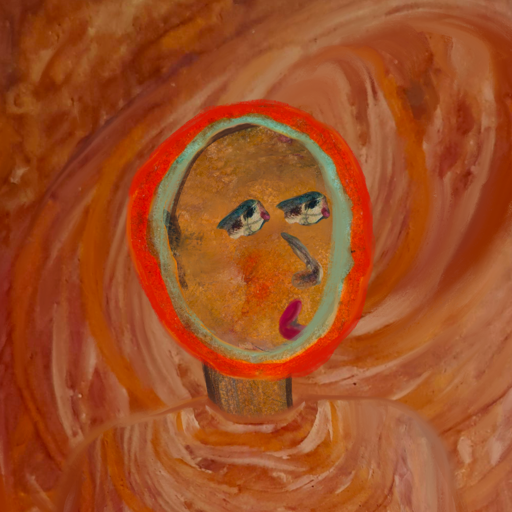
Background: Pious_Lady, Head And Neck Side: Pipe, Face Side: Pipe, Bust: Pious_Lady, Hair Side: Sisters, Head Accessory: Blank, Second Necklace: Blank, Necklace: Blank, Baby: Blank